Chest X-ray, AP view. Patient: 60 years old, sex M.
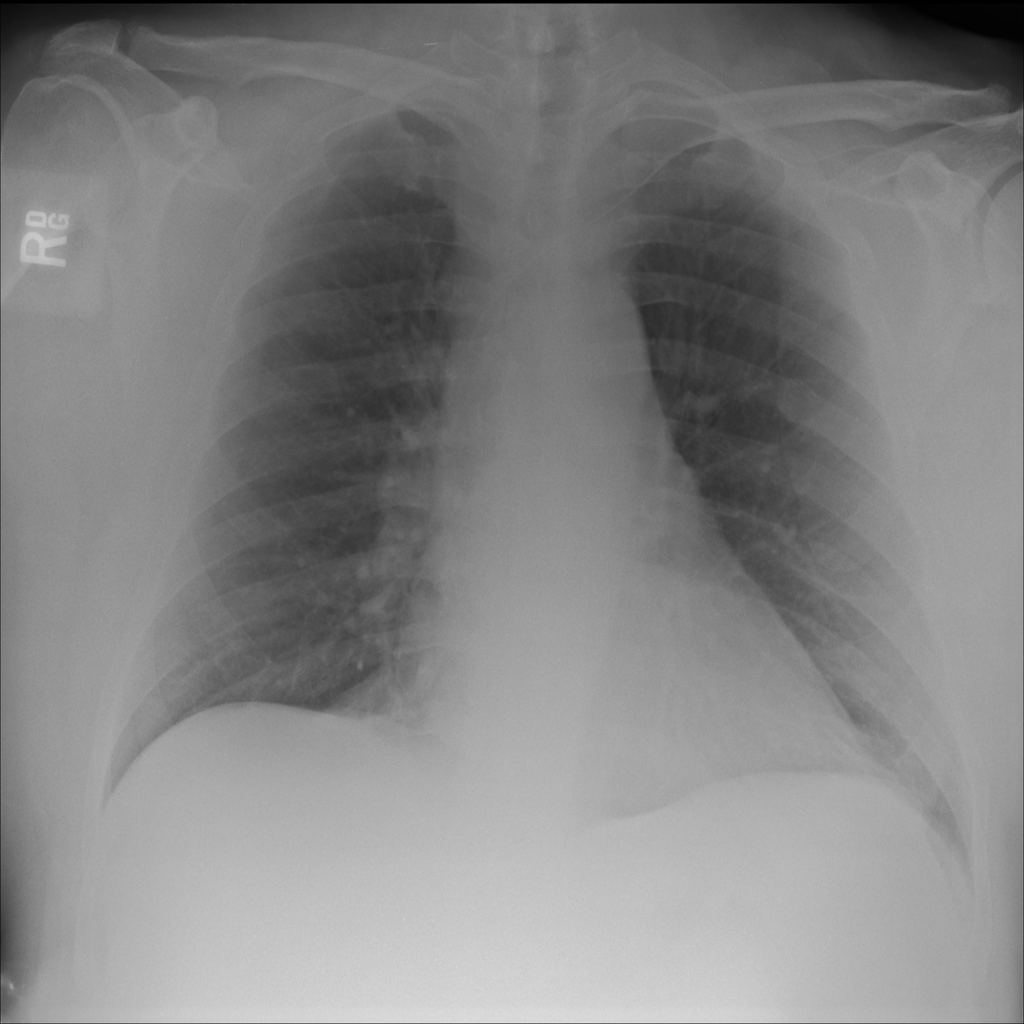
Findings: No Finding